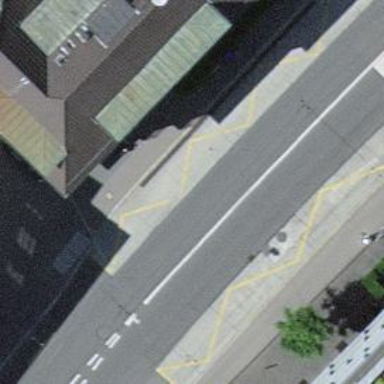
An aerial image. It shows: Trolleybus stop position for public transport.